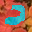
Label: 2